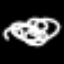
Label: squiggle